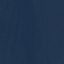
Land use / land cover: SeaLake